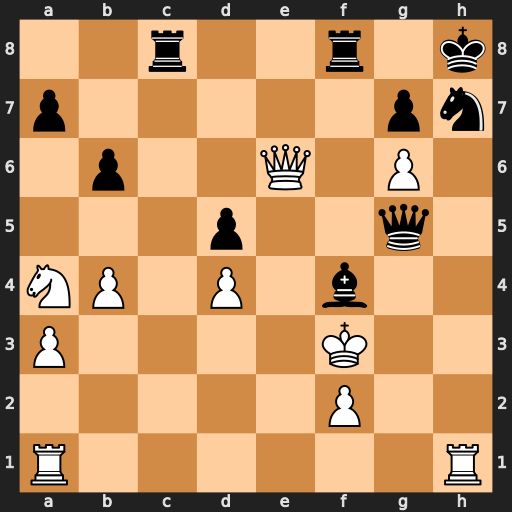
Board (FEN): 2r2r1k/p5pn/1p2Q1P1/3p2q1/NP1P1b2/P4K2/5P2/R6R
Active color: w
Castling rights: -
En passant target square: -
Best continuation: Rxh7#